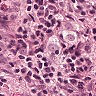
Metastatic tissue present: yes